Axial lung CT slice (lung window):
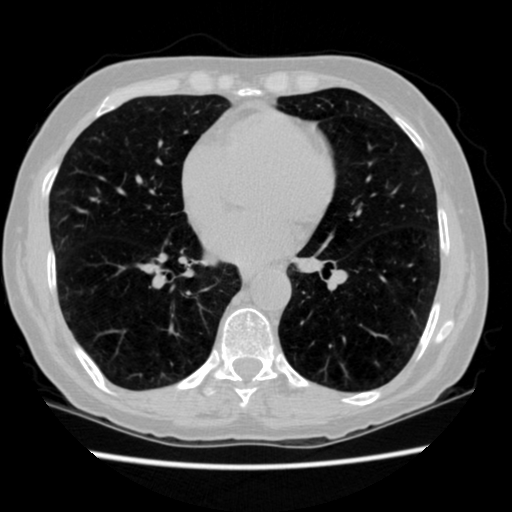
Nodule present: no